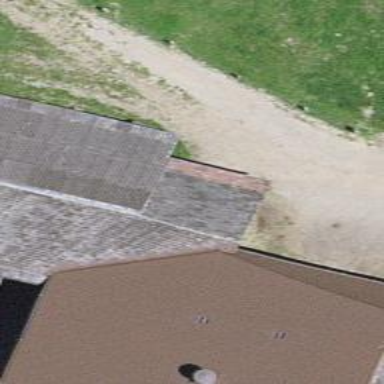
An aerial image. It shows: Barn.